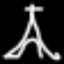
Label: The Eiffel Tower